Question: Given the following four-coloring problem graph, where part of the region has been pre-colored, how many coloring combinations are there for the remaining region?
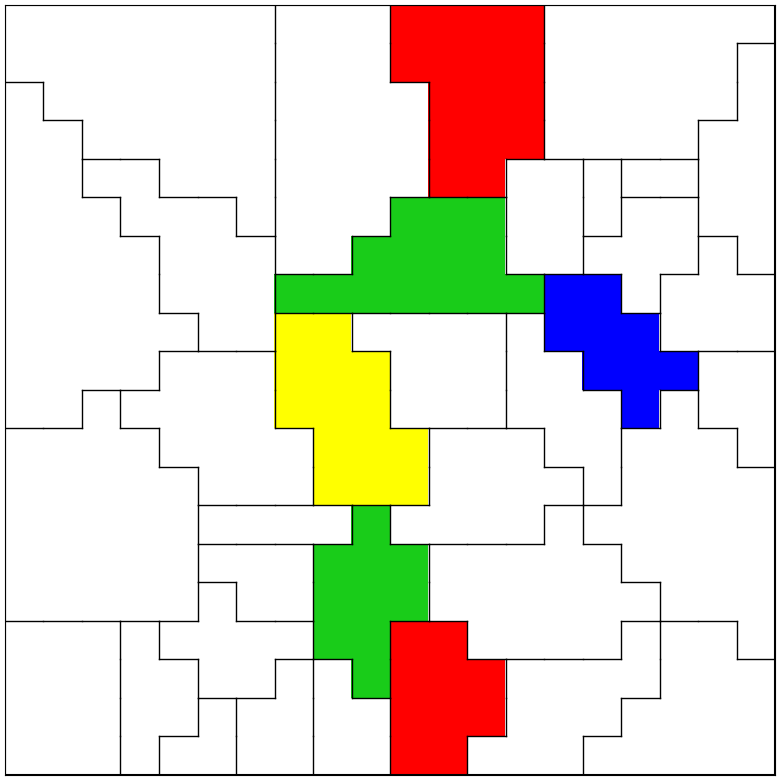
Answer: 520320